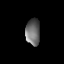
Tissue: lung
Cell type: Epithelial cells
Senescence score: 0.1884
Nuclear area (px): 372
Mean DAPI intensity: 107.917